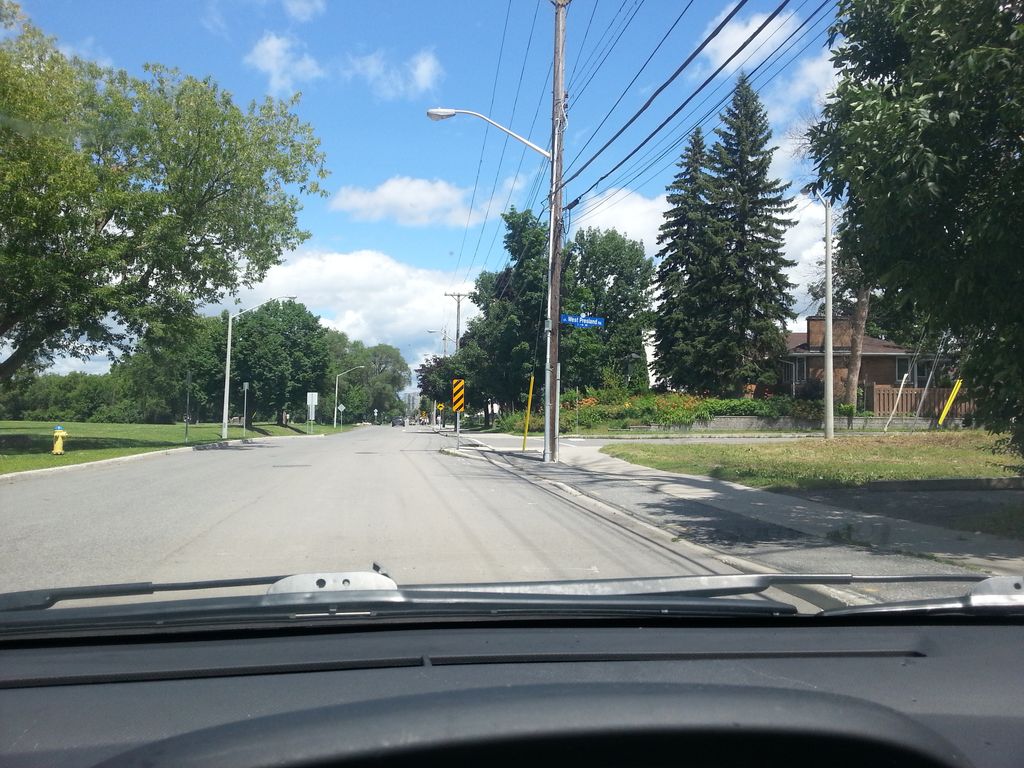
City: ottawa-gatineau